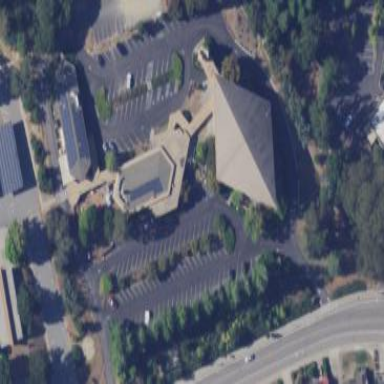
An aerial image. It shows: Beautiful church building.